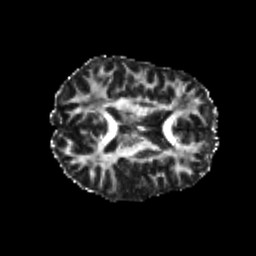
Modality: FA
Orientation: axial
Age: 22
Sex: female
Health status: healthy
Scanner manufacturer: philips
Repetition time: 7.389 s
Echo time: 0.08599 s